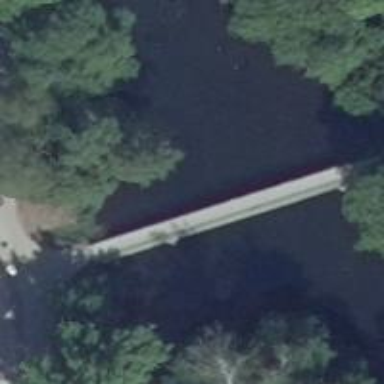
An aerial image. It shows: Man-made bridge.